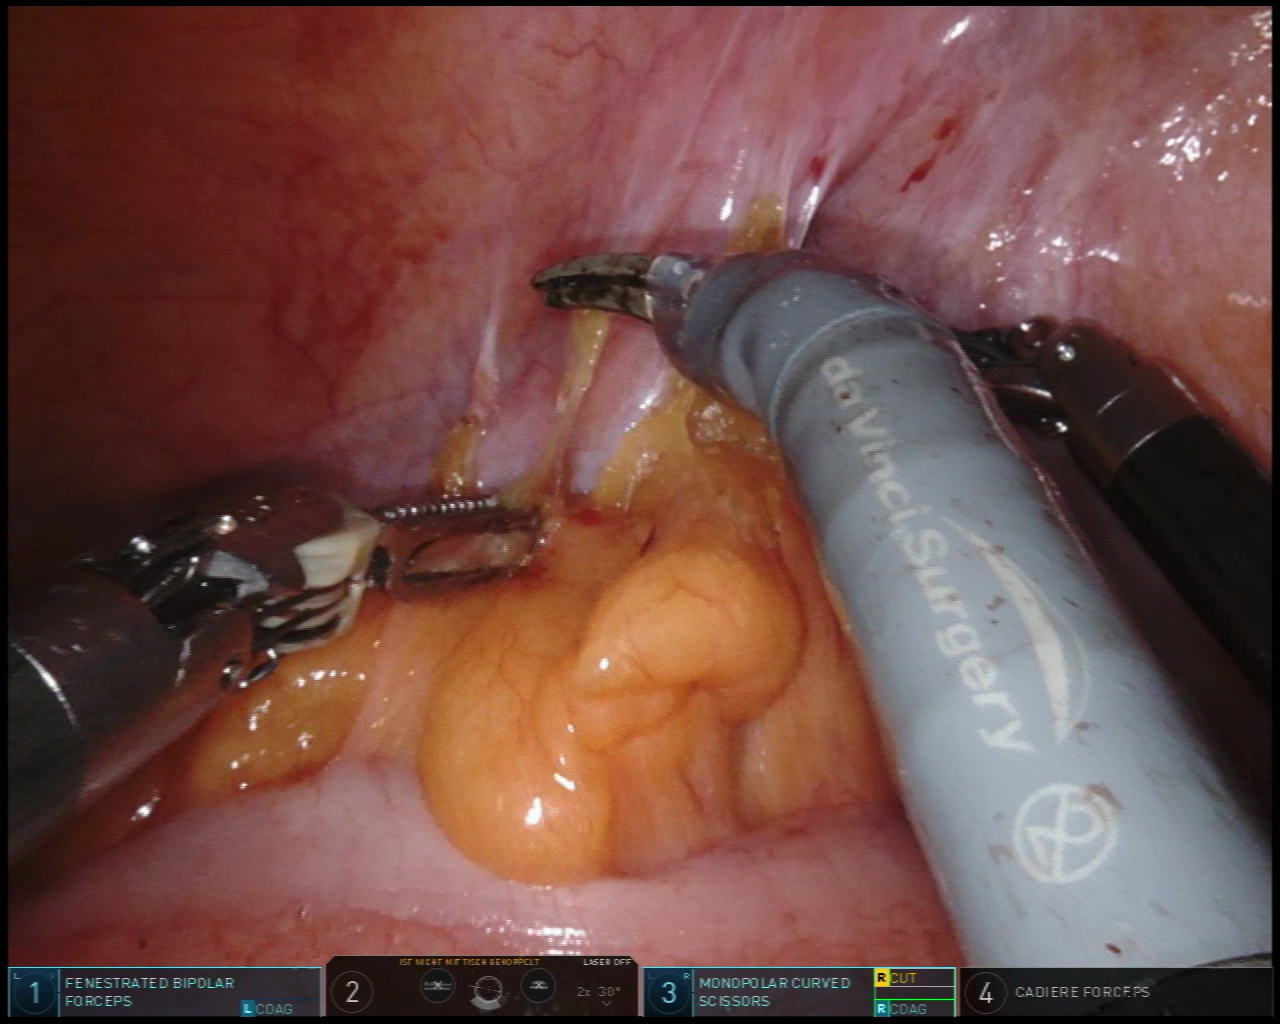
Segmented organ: abdominal_wall
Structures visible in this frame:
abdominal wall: yes
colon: yes
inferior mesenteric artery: no
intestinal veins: no
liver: no
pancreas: no
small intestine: no
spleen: no
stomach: no
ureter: no
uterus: no
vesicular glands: no